Question: I add 3 icons from fontawesome and the color of the icons like this:

I wanted to make the color of the icons black, but when I add darkmode.js and get the site darkmode, the icons do not change color, they remain black and do not appear.
How do I fix it?
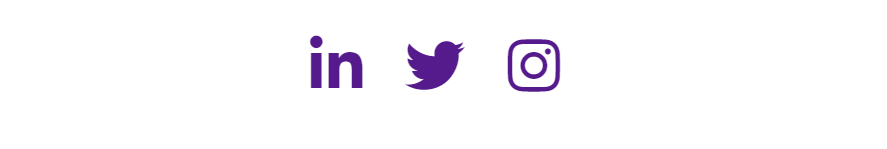
Answer: You could change the text color in dark mode by using the '.darkmode--activated' selector.
As we can't see your html lets suppose this icons have the class 'social-icons', you could create a css rule to change their color to white:
'''
.darkmode--activated .social-icons {
color: white;
}
'''